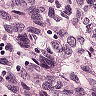
Metastatic tissue present: yes